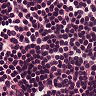
Metastatic tissue present: no